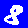
Digit: 8